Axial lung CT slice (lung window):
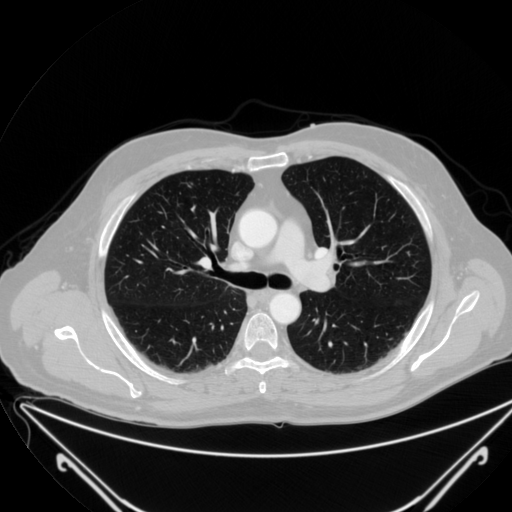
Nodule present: no